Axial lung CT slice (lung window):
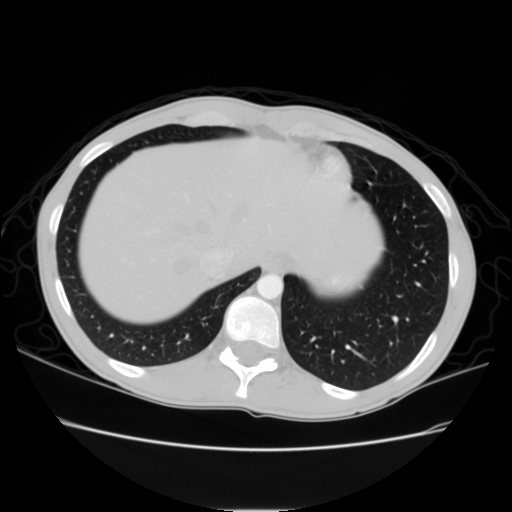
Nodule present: no